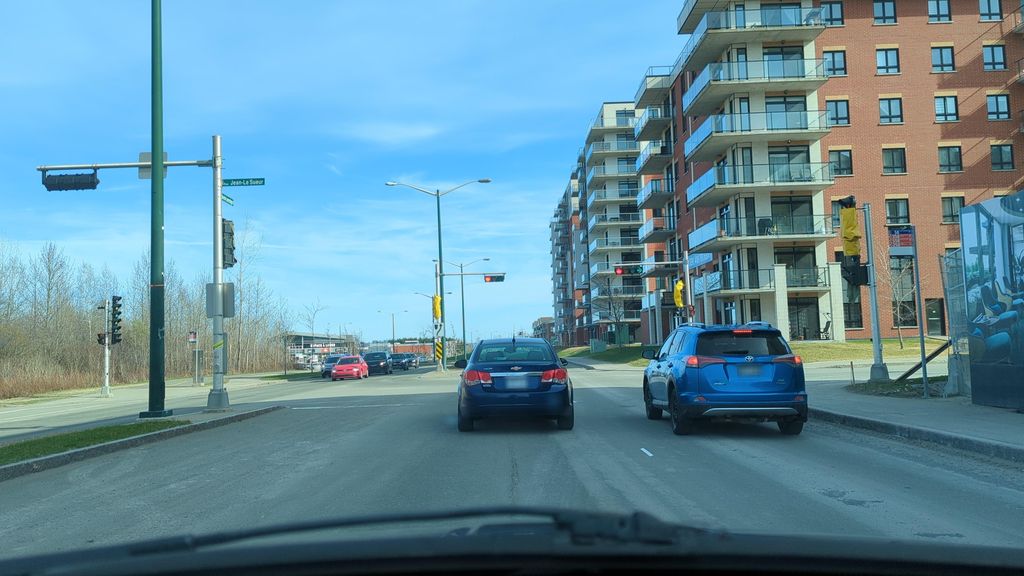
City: quebec_city